Question: I have the following tables , which has a composite PK as follow:
UserRole.java
'''
@RooJavaBean
@RooJpaEntity(identifierType = UserRolePK.class, versionField = "", table = "UserRole", schema = "dbo")
@RooDbManaged(automaticallyDelete = true)
@RooToString(excludeFields = { "idApplication", "idRole", "idUserName" })
public class UserRole {
}
'''
UserRole_Roo_DbManaged.aj
'''
@ManyToOne
@JoinColumn(name = "IdApplication", referencedColumnName = "IdApplication", nullable = false, insertable = false, updatable = false)
private Application UserRole.idApplication;
@ManyToOne
@JoinColumn(name = "IdRole", referencedColumnName = "IdRole", nullable = false, insertable = false, updatable = false)
private Role UserRole.idRole;
@ManyToOne
@JoinColumn(name = "IdUserName", referencedColumnName = "IdUserName", nullable = false, insertable = false, updatable = false)
private Users UserRole.idUserName;
'''
But also exist a PK table:
'''
@RooIdentifier(dbManaged = true)
public final class UserRolePK {}
'''
And its identifier class (UserRolePK_Roo_Identifier.aj)
'''
privileged aspect UserRolePK_Roo_Identifier {
declare @type: UserRolePK: @Embeddable;
@Column(name = "IdRole", nullable = false)
private Long UserRolePK.idRole;
@Column(name = "IdUserName", nullable = false, length = 16)
private String UserRolePK.idUserName;
@Column(name = "IdApplication", nullable = false)
private Long UserRolePK.idApplication;
'''
The way how I'm setting the service objec to save is:
'''
UserRole userRole= new UserRole();
userRole.setIdApplication(app);
userRole.setIdRole(invited);
userRole.setIdUserName(user);
appService.saveURole(userRole);
'''
has been set and saved before (same transaction), as well as and objects.
Since user (from Users table with composite PK: IdUserName which is a String ), is defined as follow, otherwise doesnt work.
'''
@RooJavaBean
@RooJpaEntity(versionField = "", table = "Users", schema = "dbo")
@RooDbManaged(automaticallyDelete = true)
@RooToString(excludeFields = { "quotations", "taxes", "userRoles", "idCompany", "idPreferredLanguage" })
public class Users {
@Id
//@GeneratedValue(strategy = GenerationType.AUTO)
@Column(name = "IdUserName", length = 16, insertable = true, updatable = true)
private String idUserName;
}
'''
So, the error that I'm getting is:
'''
org.springframework.orm.jpa.JpaSystemException: org.hibernate.id.IdentifierGenerationException: null id generated for:class com.domain.UserRole; nested exception is javax.persistence.PersistenceException: org.hibernate.id.IdentifierGenerationException: null id generated for:class com.domain.UserRole
'''
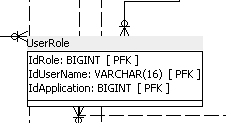
Answer: Try this:
'''
public class UserRole {
@PrePersist
private void prePersiste() {
if (getId() == null) {
UserRolePK pk = new UserRolePK();
pk.setIdApplication(getIdApplication());
pk.setIdRole(getIdRole);
pk.setIdUserName(getIdUserName());
setId(pk);
}
}
}
'''
Roo is generating the fields on 'UserRole' entity and its 'id' embedded class, but is not the same thing (UserRole.idRole is not the same than UserRole.id.idRole). In your example, you fill the 'UserRole' fields, but not the 'id' fields. This code makes it for you before entity is persisted.
Good luck!